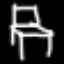
Label: chair